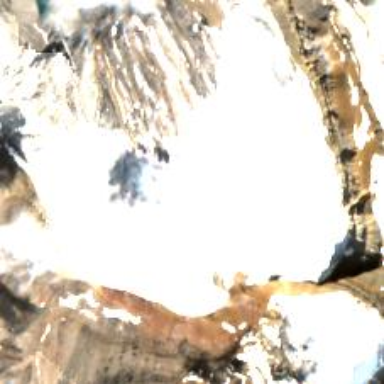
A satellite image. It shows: Majestic glacier in the distance.